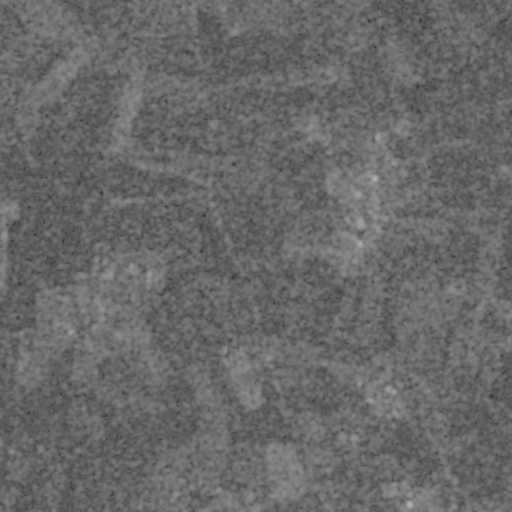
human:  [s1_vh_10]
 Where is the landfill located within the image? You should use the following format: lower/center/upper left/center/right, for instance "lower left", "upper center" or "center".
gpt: The landfill is located in the lower right of the image.
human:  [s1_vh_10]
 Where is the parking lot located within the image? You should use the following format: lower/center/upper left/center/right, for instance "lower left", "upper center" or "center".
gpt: The parking lot is located in the center right of the image.
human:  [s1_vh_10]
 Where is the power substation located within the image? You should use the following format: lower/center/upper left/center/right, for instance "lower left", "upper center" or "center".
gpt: The power substation is located in the center right of the image.
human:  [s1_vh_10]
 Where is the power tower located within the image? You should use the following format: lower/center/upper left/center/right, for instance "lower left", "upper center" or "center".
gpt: The power tower is located in the upper of the image.
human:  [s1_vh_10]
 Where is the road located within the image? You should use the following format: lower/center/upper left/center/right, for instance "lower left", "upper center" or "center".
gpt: There is no road in the image.

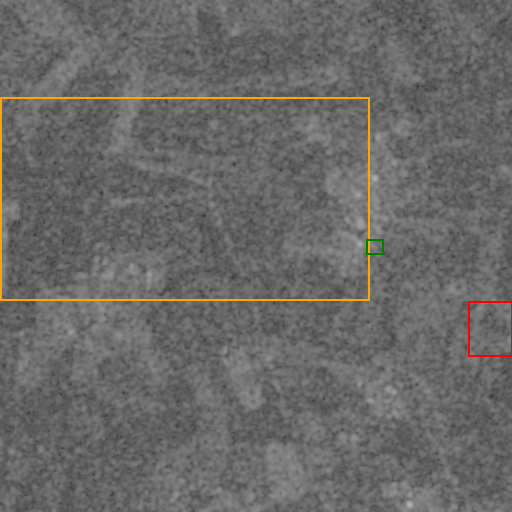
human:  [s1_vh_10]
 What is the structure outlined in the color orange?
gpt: The structure outlined in orange is a crop field.
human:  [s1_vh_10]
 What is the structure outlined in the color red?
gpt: The structure outlined in red is a landfill.
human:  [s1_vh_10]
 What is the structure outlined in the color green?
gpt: The structure outlined in green is a park.
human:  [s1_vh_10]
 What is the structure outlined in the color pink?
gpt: There is no pink outline.